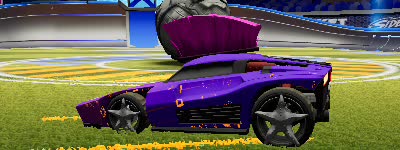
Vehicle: breakout